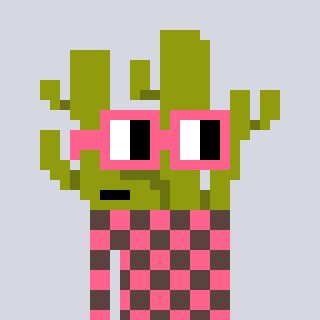
a pixel art character with square pink glasses, a cactus-shaped head and a darkbrown-colored body on a cool background